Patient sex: M
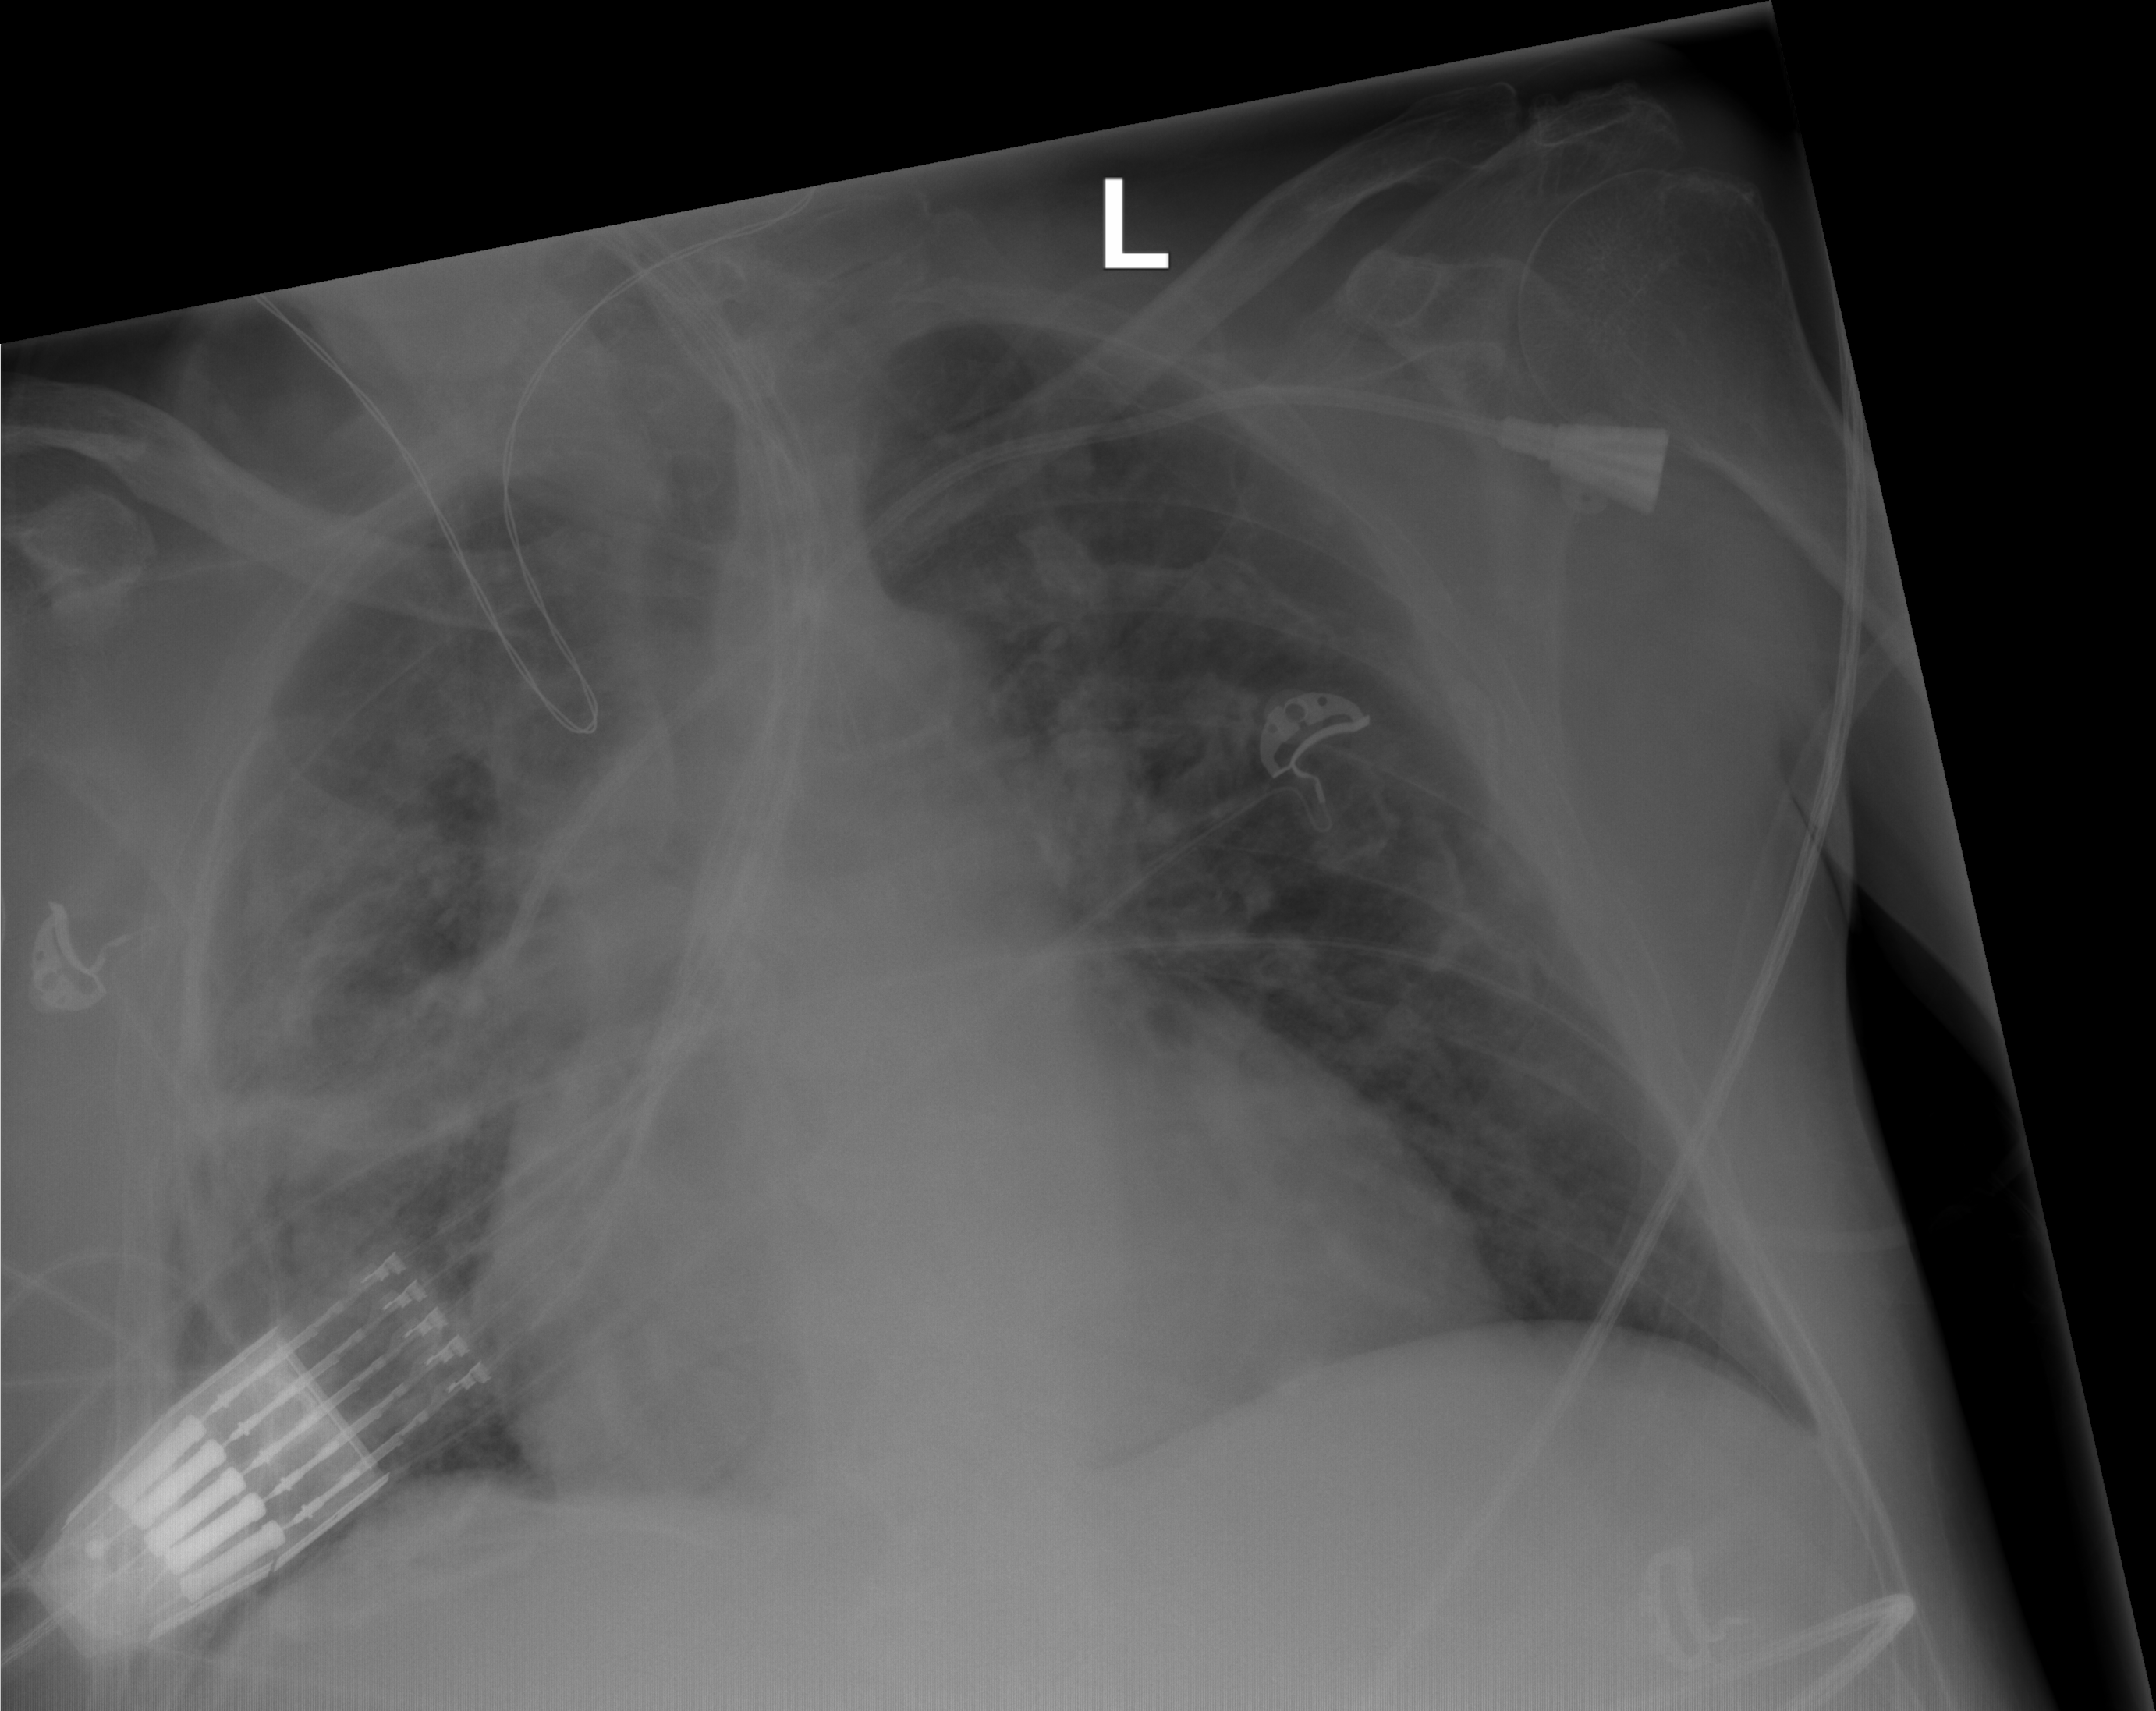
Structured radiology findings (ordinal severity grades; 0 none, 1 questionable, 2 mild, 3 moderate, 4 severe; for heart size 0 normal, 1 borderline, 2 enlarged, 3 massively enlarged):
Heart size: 2
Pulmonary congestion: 2
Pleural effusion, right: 2
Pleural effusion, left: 0
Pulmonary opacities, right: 3
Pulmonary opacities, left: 2
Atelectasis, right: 2
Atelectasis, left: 2